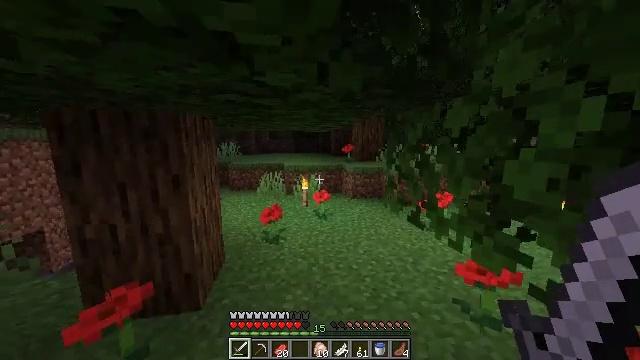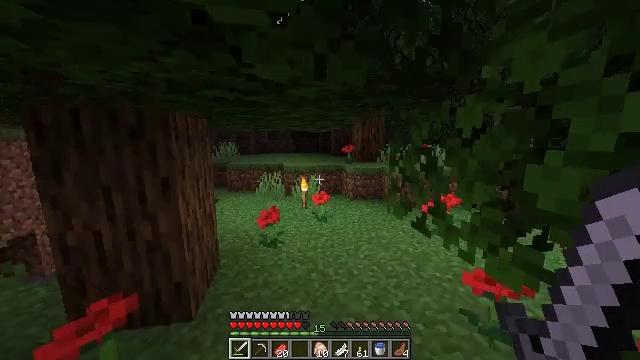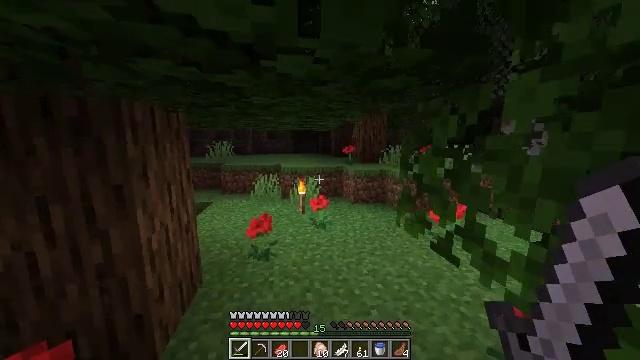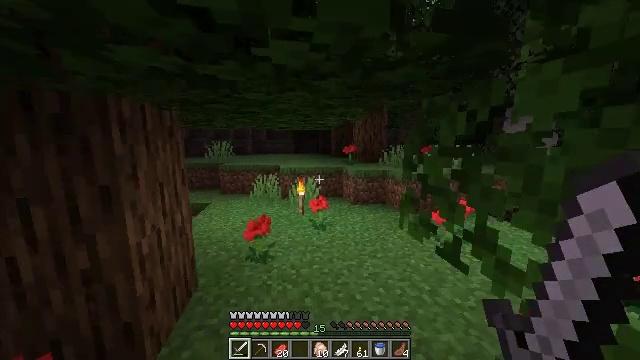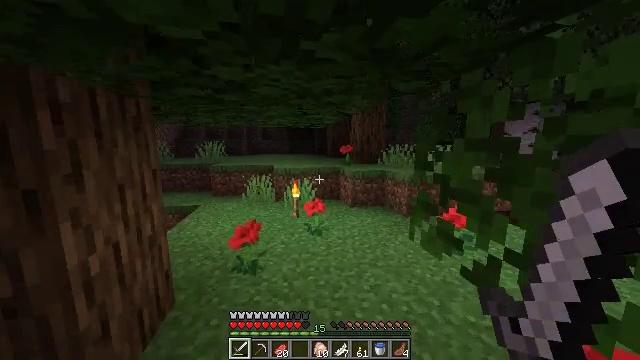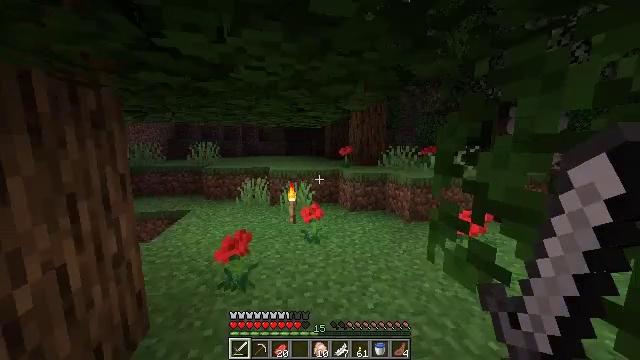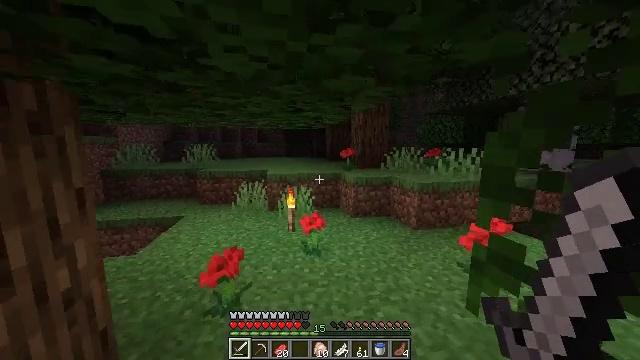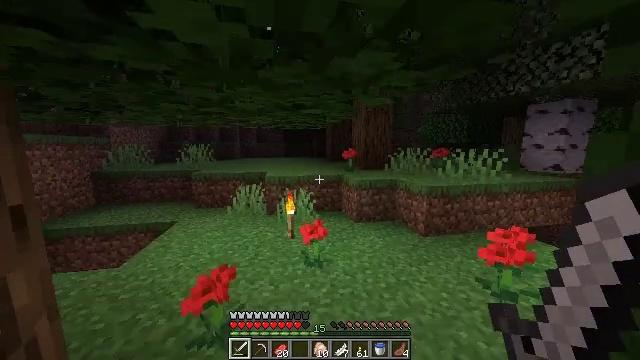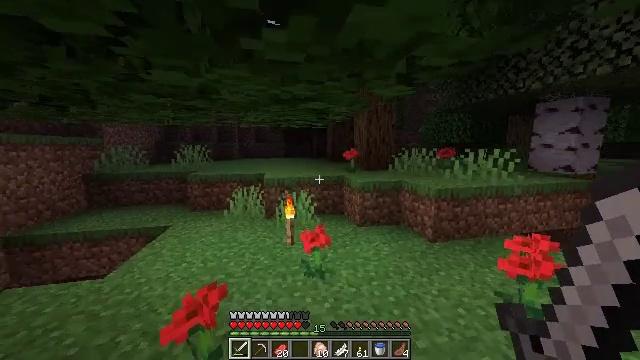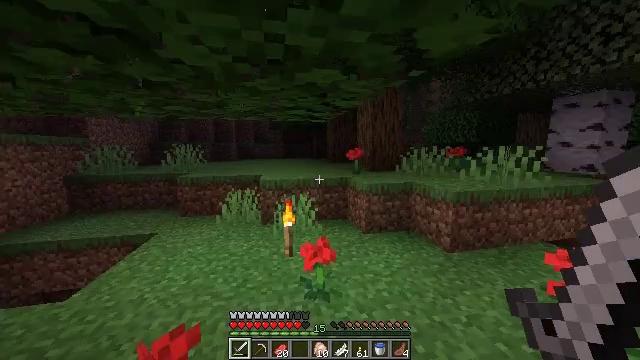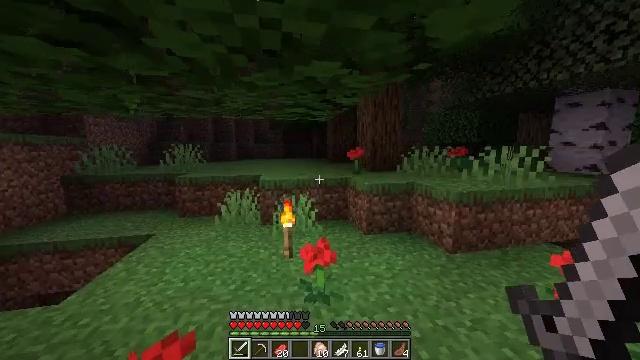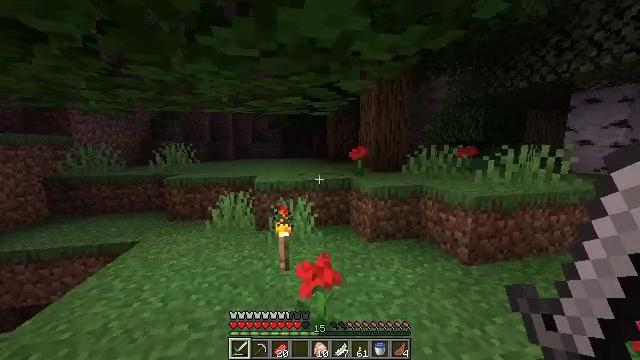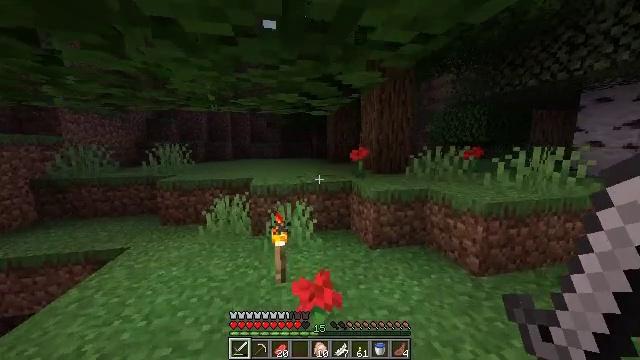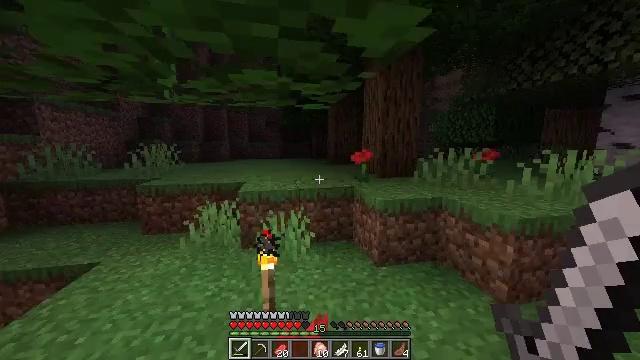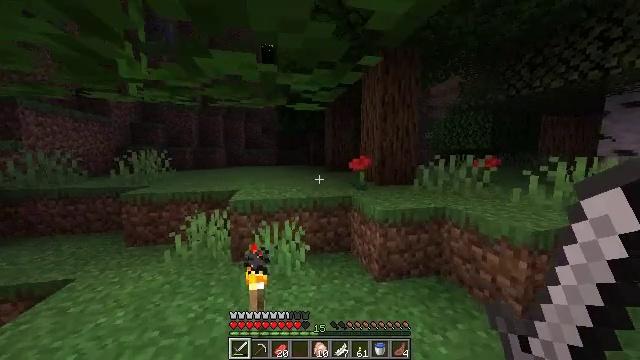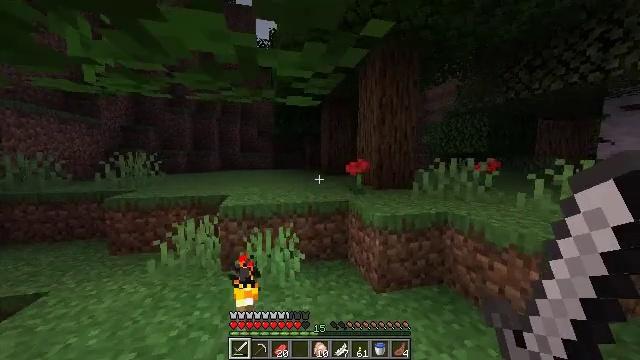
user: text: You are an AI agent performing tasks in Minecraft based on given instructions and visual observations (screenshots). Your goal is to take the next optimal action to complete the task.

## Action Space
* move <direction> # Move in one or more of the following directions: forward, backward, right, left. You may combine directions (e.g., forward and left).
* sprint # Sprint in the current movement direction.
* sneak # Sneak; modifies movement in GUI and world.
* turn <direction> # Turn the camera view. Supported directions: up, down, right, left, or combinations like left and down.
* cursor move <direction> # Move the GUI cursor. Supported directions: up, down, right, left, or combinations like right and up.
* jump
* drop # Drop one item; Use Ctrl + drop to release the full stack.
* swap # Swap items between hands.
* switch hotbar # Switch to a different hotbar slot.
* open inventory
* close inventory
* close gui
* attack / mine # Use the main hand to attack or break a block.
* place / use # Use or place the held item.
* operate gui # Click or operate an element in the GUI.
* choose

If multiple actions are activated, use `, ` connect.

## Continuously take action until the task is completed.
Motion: motion action
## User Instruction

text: Harvest grass block to clear the area.
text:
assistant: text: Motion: move forward, sprint
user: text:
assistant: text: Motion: move forward, sprint
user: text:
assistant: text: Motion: move forward, sprint
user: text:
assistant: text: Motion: move forward, sprint
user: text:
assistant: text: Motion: move forward, sprint
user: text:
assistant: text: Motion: move forward, sprint
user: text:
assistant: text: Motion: move forward, sprint
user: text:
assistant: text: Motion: move forward, sprint
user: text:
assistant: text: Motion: move forward, sprint
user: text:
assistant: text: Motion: move forward, sprint
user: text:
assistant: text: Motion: move forward, sprint
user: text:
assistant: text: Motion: move forward, sprint
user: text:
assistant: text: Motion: move forward, sprint
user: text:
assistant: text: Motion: move forward, sprint, turn up
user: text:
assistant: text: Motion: move forward, sprint
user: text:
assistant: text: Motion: move forward, sprint, turn up
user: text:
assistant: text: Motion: move forward, sprint
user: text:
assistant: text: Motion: move forward, sprint
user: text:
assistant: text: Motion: move forward, sprint
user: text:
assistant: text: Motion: move forward, sprint
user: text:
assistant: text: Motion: move forward, sprint
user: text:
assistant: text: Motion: move forward, sprint, jump
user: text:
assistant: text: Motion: move forward, sprint, jump
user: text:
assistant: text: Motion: move forward, sprint, jump
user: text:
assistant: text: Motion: move forward, sprint, jump
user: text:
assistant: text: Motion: move forward, sprint, jump
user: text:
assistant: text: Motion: move forward and move left, sprint, jump
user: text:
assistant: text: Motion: move forward and move left, sprint, turn right and up
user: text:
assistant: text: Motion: move forward and move left, sprint, turn right
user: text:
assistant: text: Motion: move forward, sprint, turn right